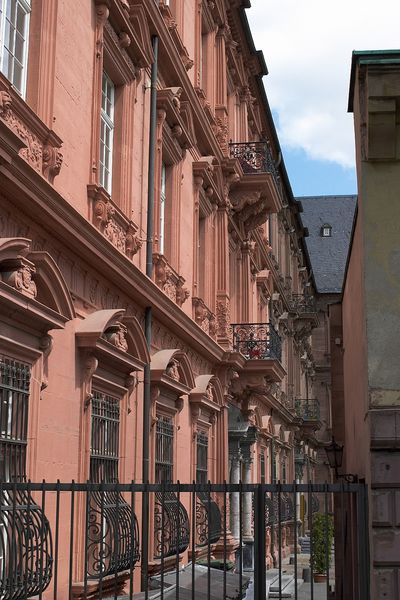
Titel: Kurfürstliches Schloss in Mainz
Künstler: Freiherr von Ritter zu Grünstein
Standort: Mainz (EU - D - RP)
Schlagwörter: himmel, fenster, paris, säulen, dach, gebäude, haus, rot, zaun, barock, gitter, rokkoko, rosa, balkon, seitlich, fassade, gasse, mauer, stufen, foto, fotografie, eingang, eng, photo, portal, zinnober, gesimse, terrakotta, rockoko, 2 stöckig